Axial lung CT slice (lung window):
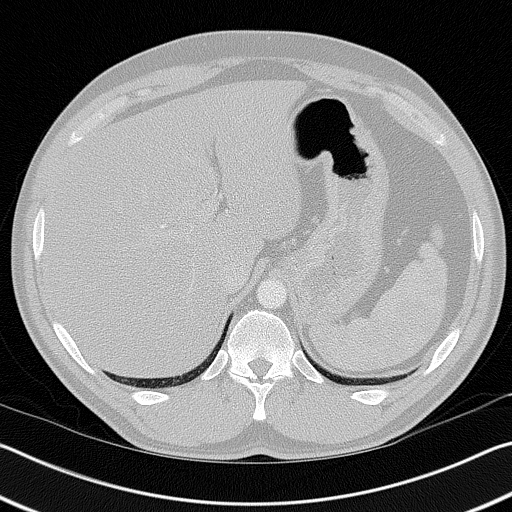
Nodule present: no